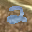
Label: 2